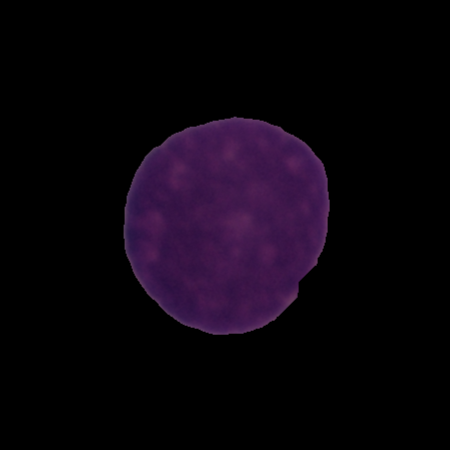
Label: cancer